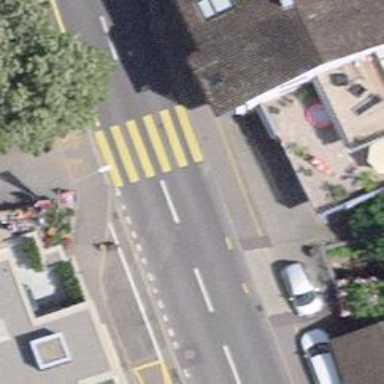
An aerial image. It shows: Uncontrolled zebra crossing with notable zebra markings.